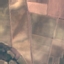
Label: PermanentCrop